Question: Count the number of objects in the diagram.
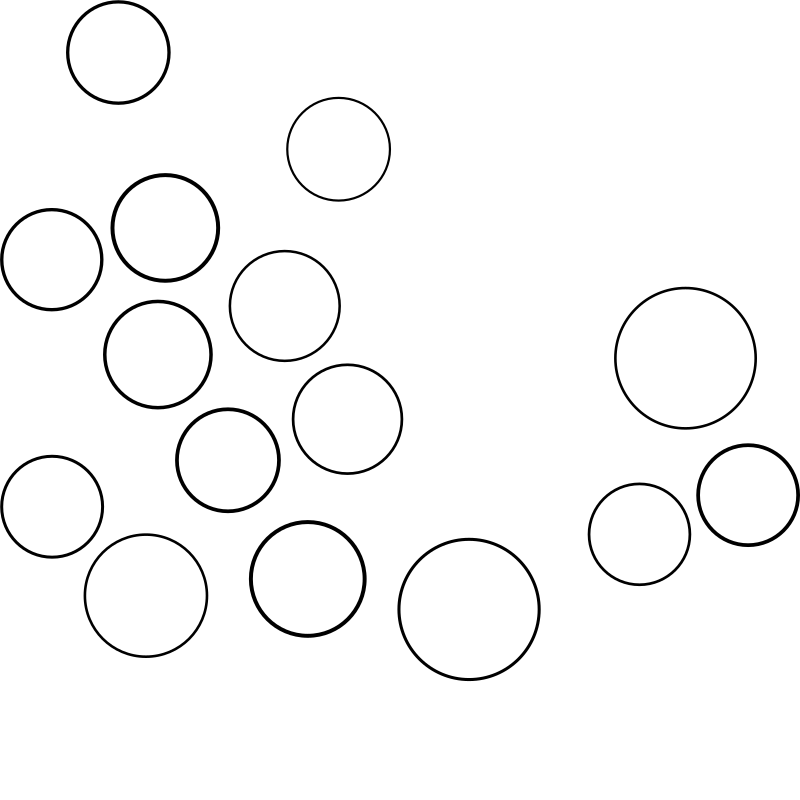
Answer: 15